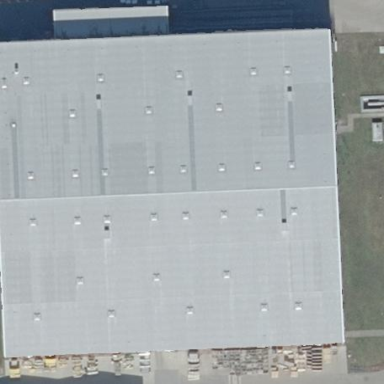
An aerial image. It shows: Warehouse.